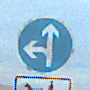
Verkehrszeichen: VorgeschriebeneFahrtrichtungGeradeausOderLinks
Zusatzzeichen unten: MehrspurigeFahrzeugeFrei9
Umgebung: Outdoor, Beach
Tageszeit: SunriseSunset
Wetter: PartlyCloudy
Licht: Natural
Jahreszeit: NotSpecified
Kontrast: LowContrast